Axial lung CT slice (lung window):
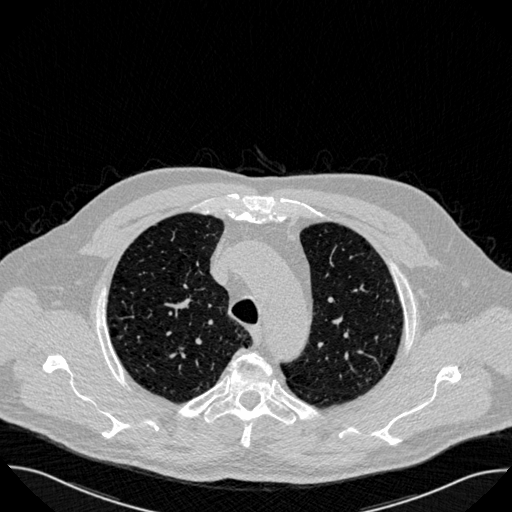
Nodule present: no